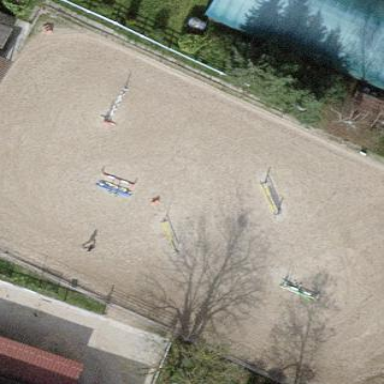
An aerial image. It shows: Equestrian pitch for leisure land use.